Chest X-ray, PA view. Patient: 25 years old, sex M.
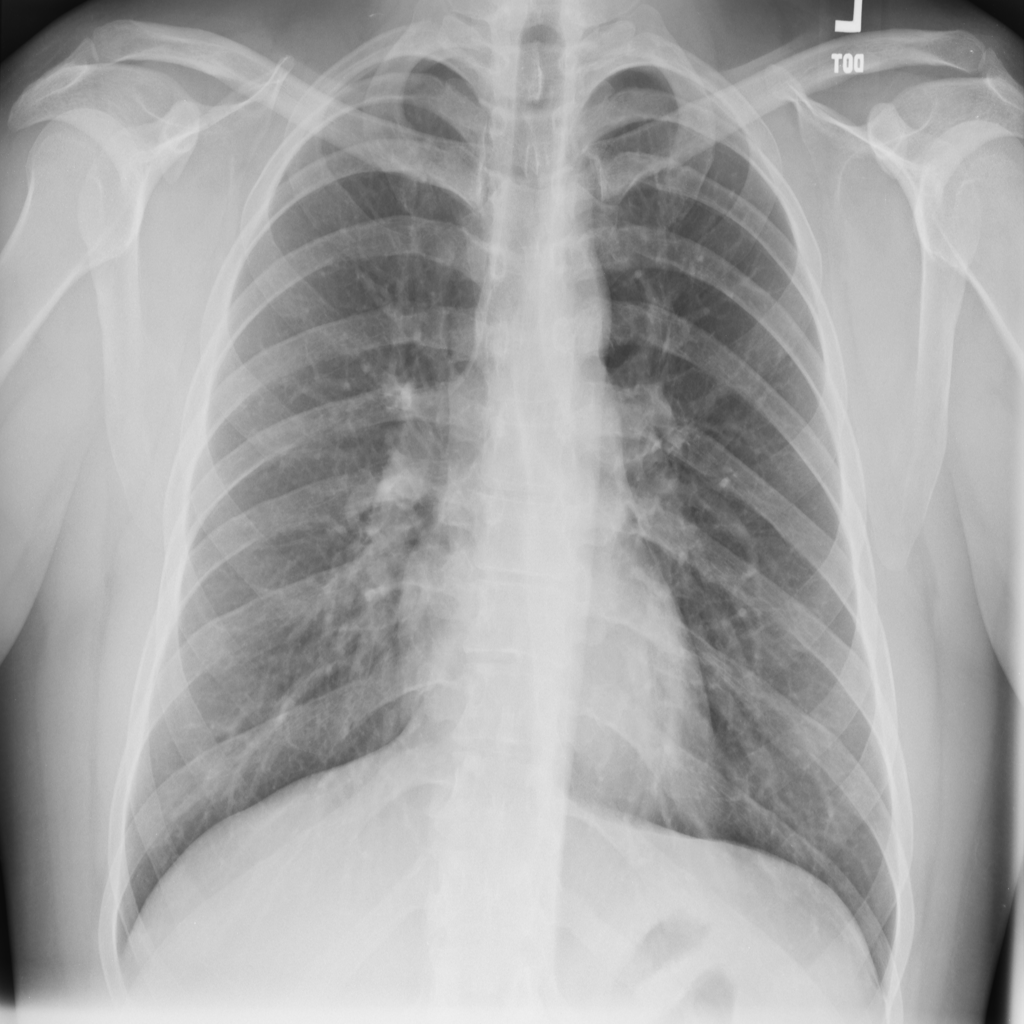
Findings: No Finding